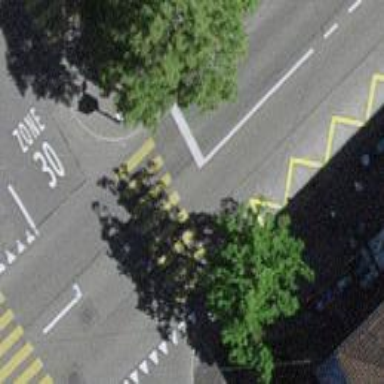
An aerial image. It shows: Crossing with traffic signals.